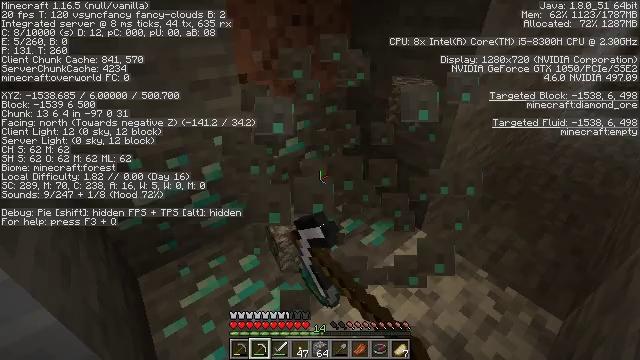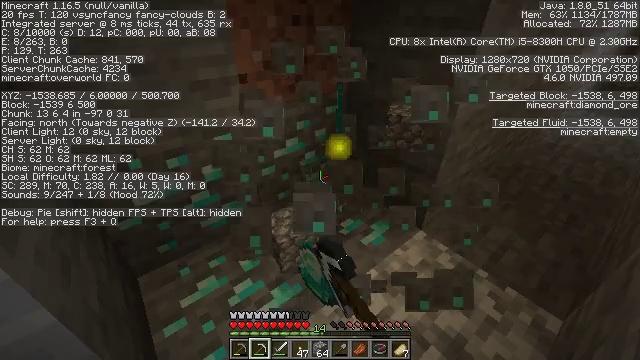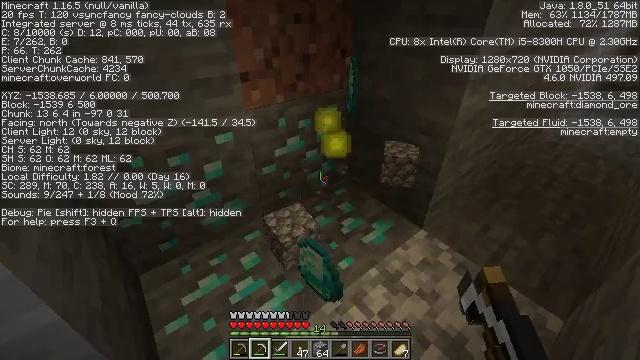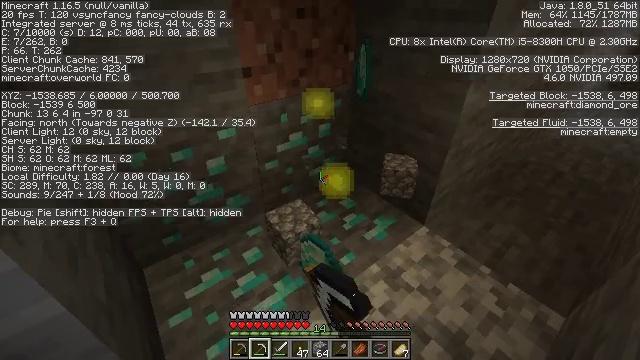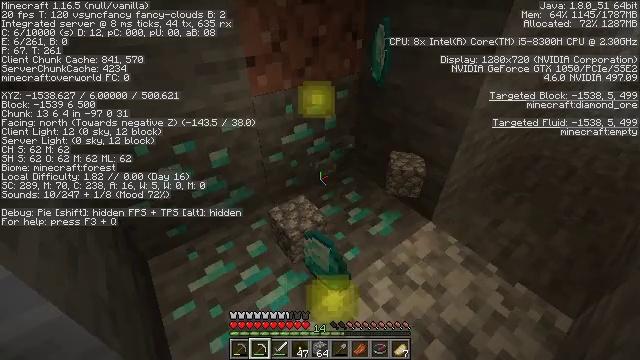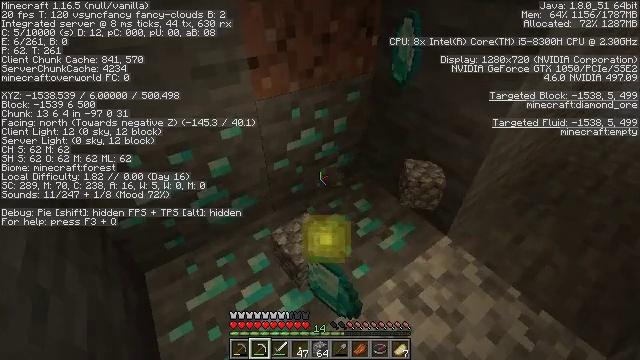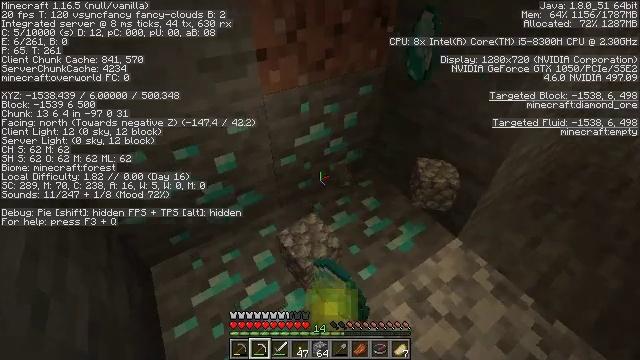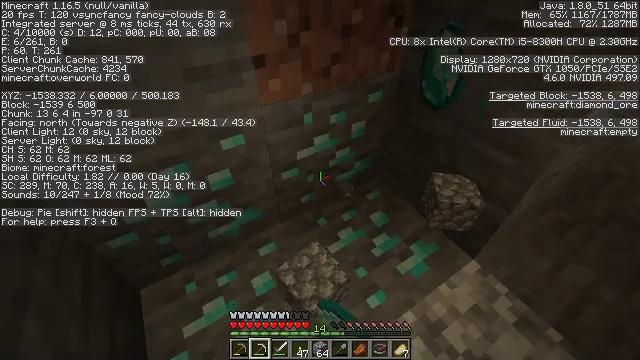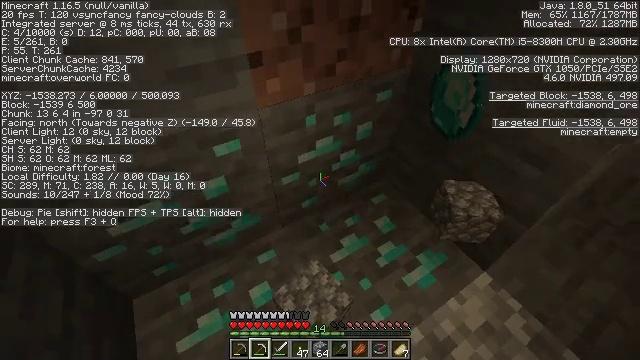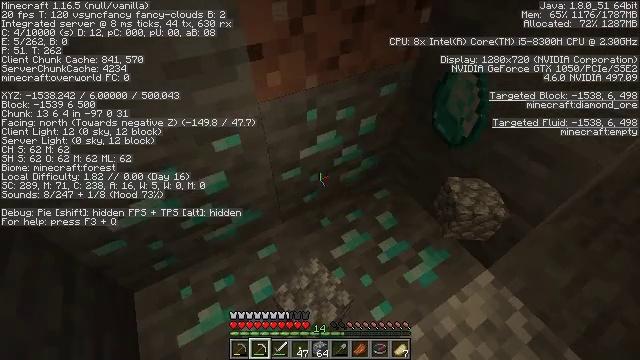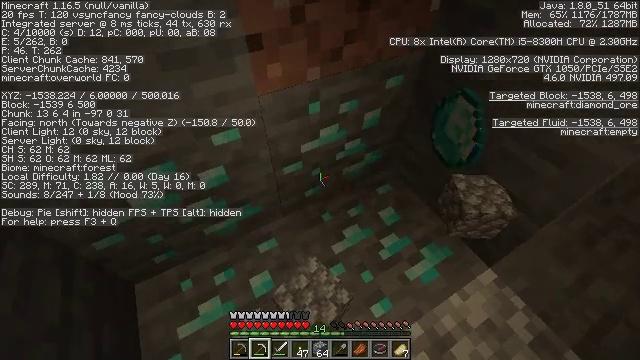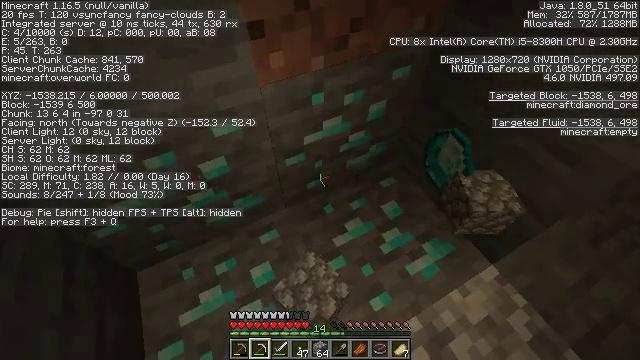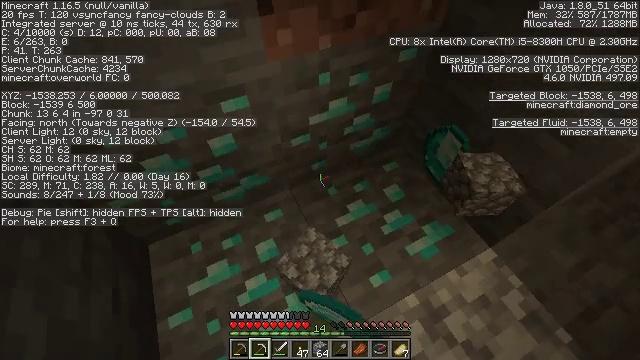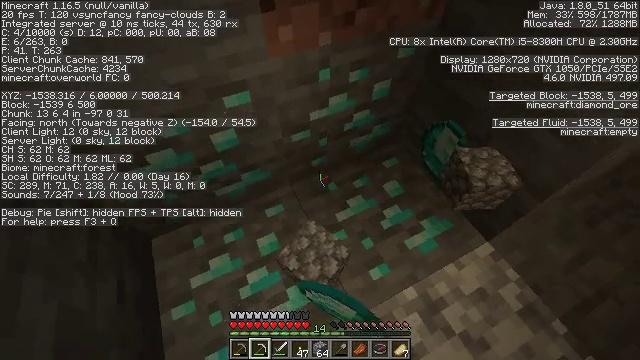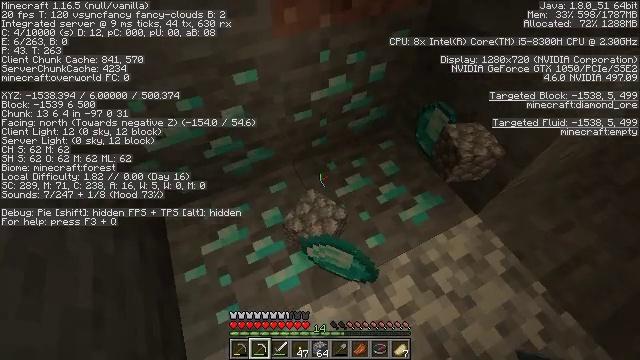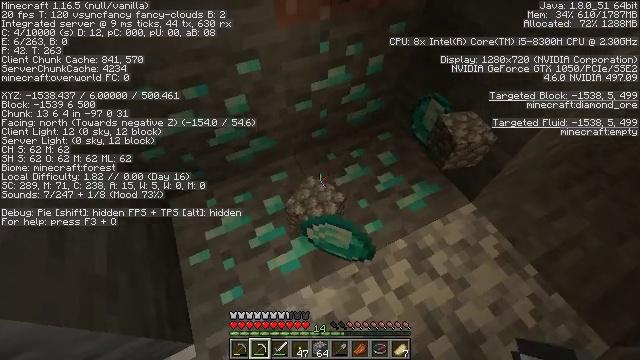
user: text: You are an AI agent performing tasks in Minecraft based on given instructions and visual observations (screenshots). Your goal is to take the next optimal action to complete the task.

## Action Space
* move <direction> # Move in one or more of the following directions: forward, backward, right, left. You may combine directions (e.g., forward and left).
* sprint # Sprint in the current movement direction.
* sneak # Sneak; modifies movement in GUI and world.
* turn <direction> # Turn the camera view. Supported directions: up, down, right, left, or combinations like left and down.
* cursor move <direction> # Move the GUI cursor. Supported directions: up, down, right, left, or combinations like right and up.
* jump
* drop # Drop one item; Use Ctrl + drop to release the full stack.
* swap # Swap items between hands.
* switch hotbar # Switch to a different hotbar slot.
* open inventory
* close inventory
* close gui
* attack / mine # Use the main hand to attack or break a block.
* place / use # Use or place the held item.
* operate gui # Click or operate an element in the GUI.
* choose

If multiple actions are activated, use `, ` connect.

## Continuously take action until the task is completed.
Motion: motion action
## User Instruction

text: Drop a stone shovel.
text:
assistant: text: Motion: attack / mine
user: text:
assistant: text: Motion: attack / mine
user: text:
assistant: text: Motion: no_op
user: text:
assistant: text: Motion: move forward, turn left and down
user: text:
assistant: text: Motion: move forward, turn left and down
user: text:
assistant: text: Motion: move forward, turn left and down
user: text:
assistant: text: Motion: move forward, turn down
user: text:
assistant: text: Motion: turn down
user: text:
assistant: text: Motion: turn down
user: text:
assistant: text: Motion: turn left and down
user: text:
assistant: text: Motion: turn left and down
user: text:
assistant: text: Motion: move back, turn left and down
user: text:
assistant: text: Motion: move back
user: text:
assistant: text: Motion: move back
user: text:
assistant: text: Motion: no_op
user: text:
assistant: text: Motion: no_op
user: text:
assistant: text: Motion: turn right and up
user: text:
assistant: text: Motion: no_op
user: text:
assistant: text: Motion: move forward
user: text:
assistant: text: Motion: move forward
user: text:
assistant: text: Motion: move forward
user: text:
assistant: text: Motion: move forward and move right
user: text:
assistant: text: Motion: move right
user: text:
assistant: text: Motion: move right
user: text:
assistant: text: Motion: turn left and down
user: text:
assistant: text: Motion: no_op
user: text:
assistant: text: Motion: no_op
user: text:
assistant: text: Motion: turn right
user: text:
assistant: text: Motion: turn right and up
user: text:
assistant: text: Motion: turn right and up